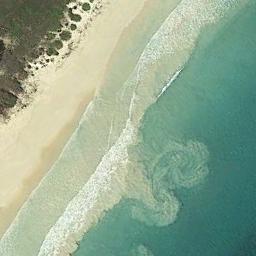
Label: beach